Field crop: maize
Growth stage: 1
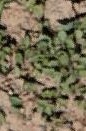
Species: convolvulus